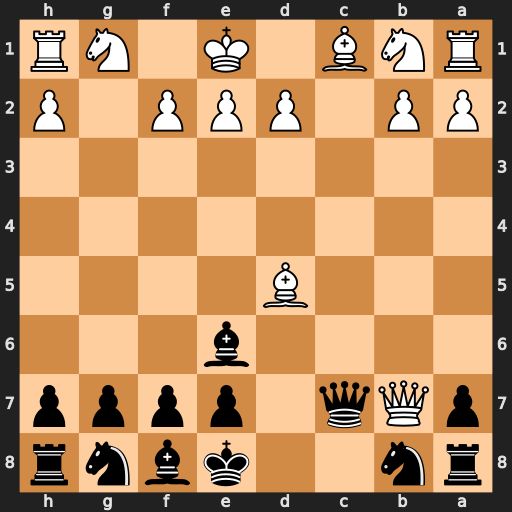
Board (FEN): rn2kbnr/pQq1pppp/4b3/3B4/8/8/PP1PPP1P/RNB1K1NR
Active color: b
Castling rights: KQkq
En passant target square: -
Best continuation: Qxc1#